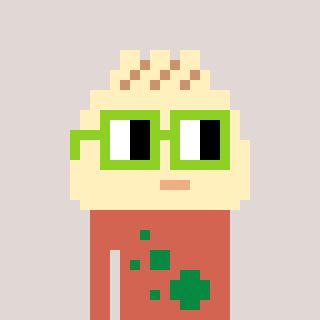
a pixel art character with square light green glasses, a porkbao-shaped head and a peachy-colored body on a warm background